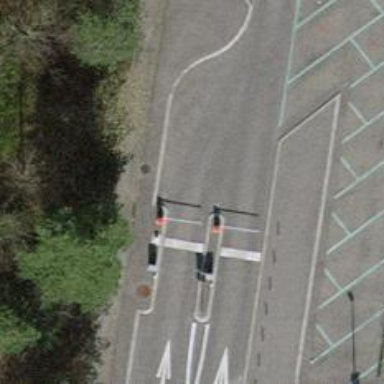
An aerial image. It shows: Lift gate barrier.